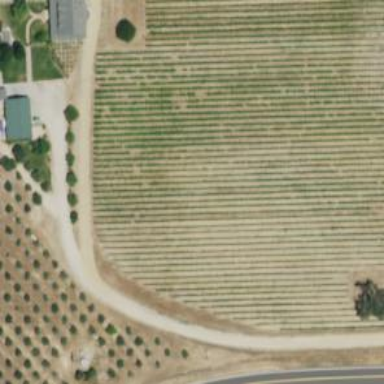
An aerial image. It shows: Orchard.